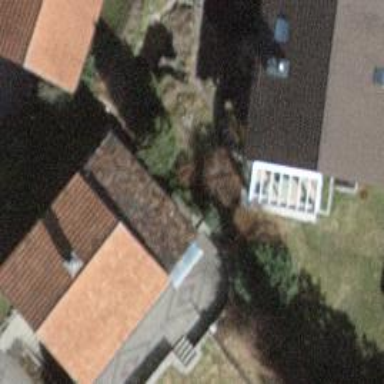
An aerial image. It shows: Simple and straightforward house.